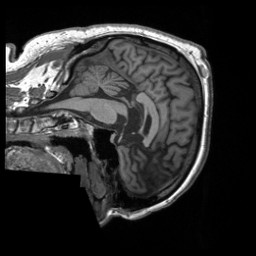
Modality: T1w
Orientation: sagittal
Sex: male
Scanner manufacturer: siemens
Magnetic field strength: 3 T
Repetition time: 2 s
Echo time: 0.00226 s